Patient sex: M
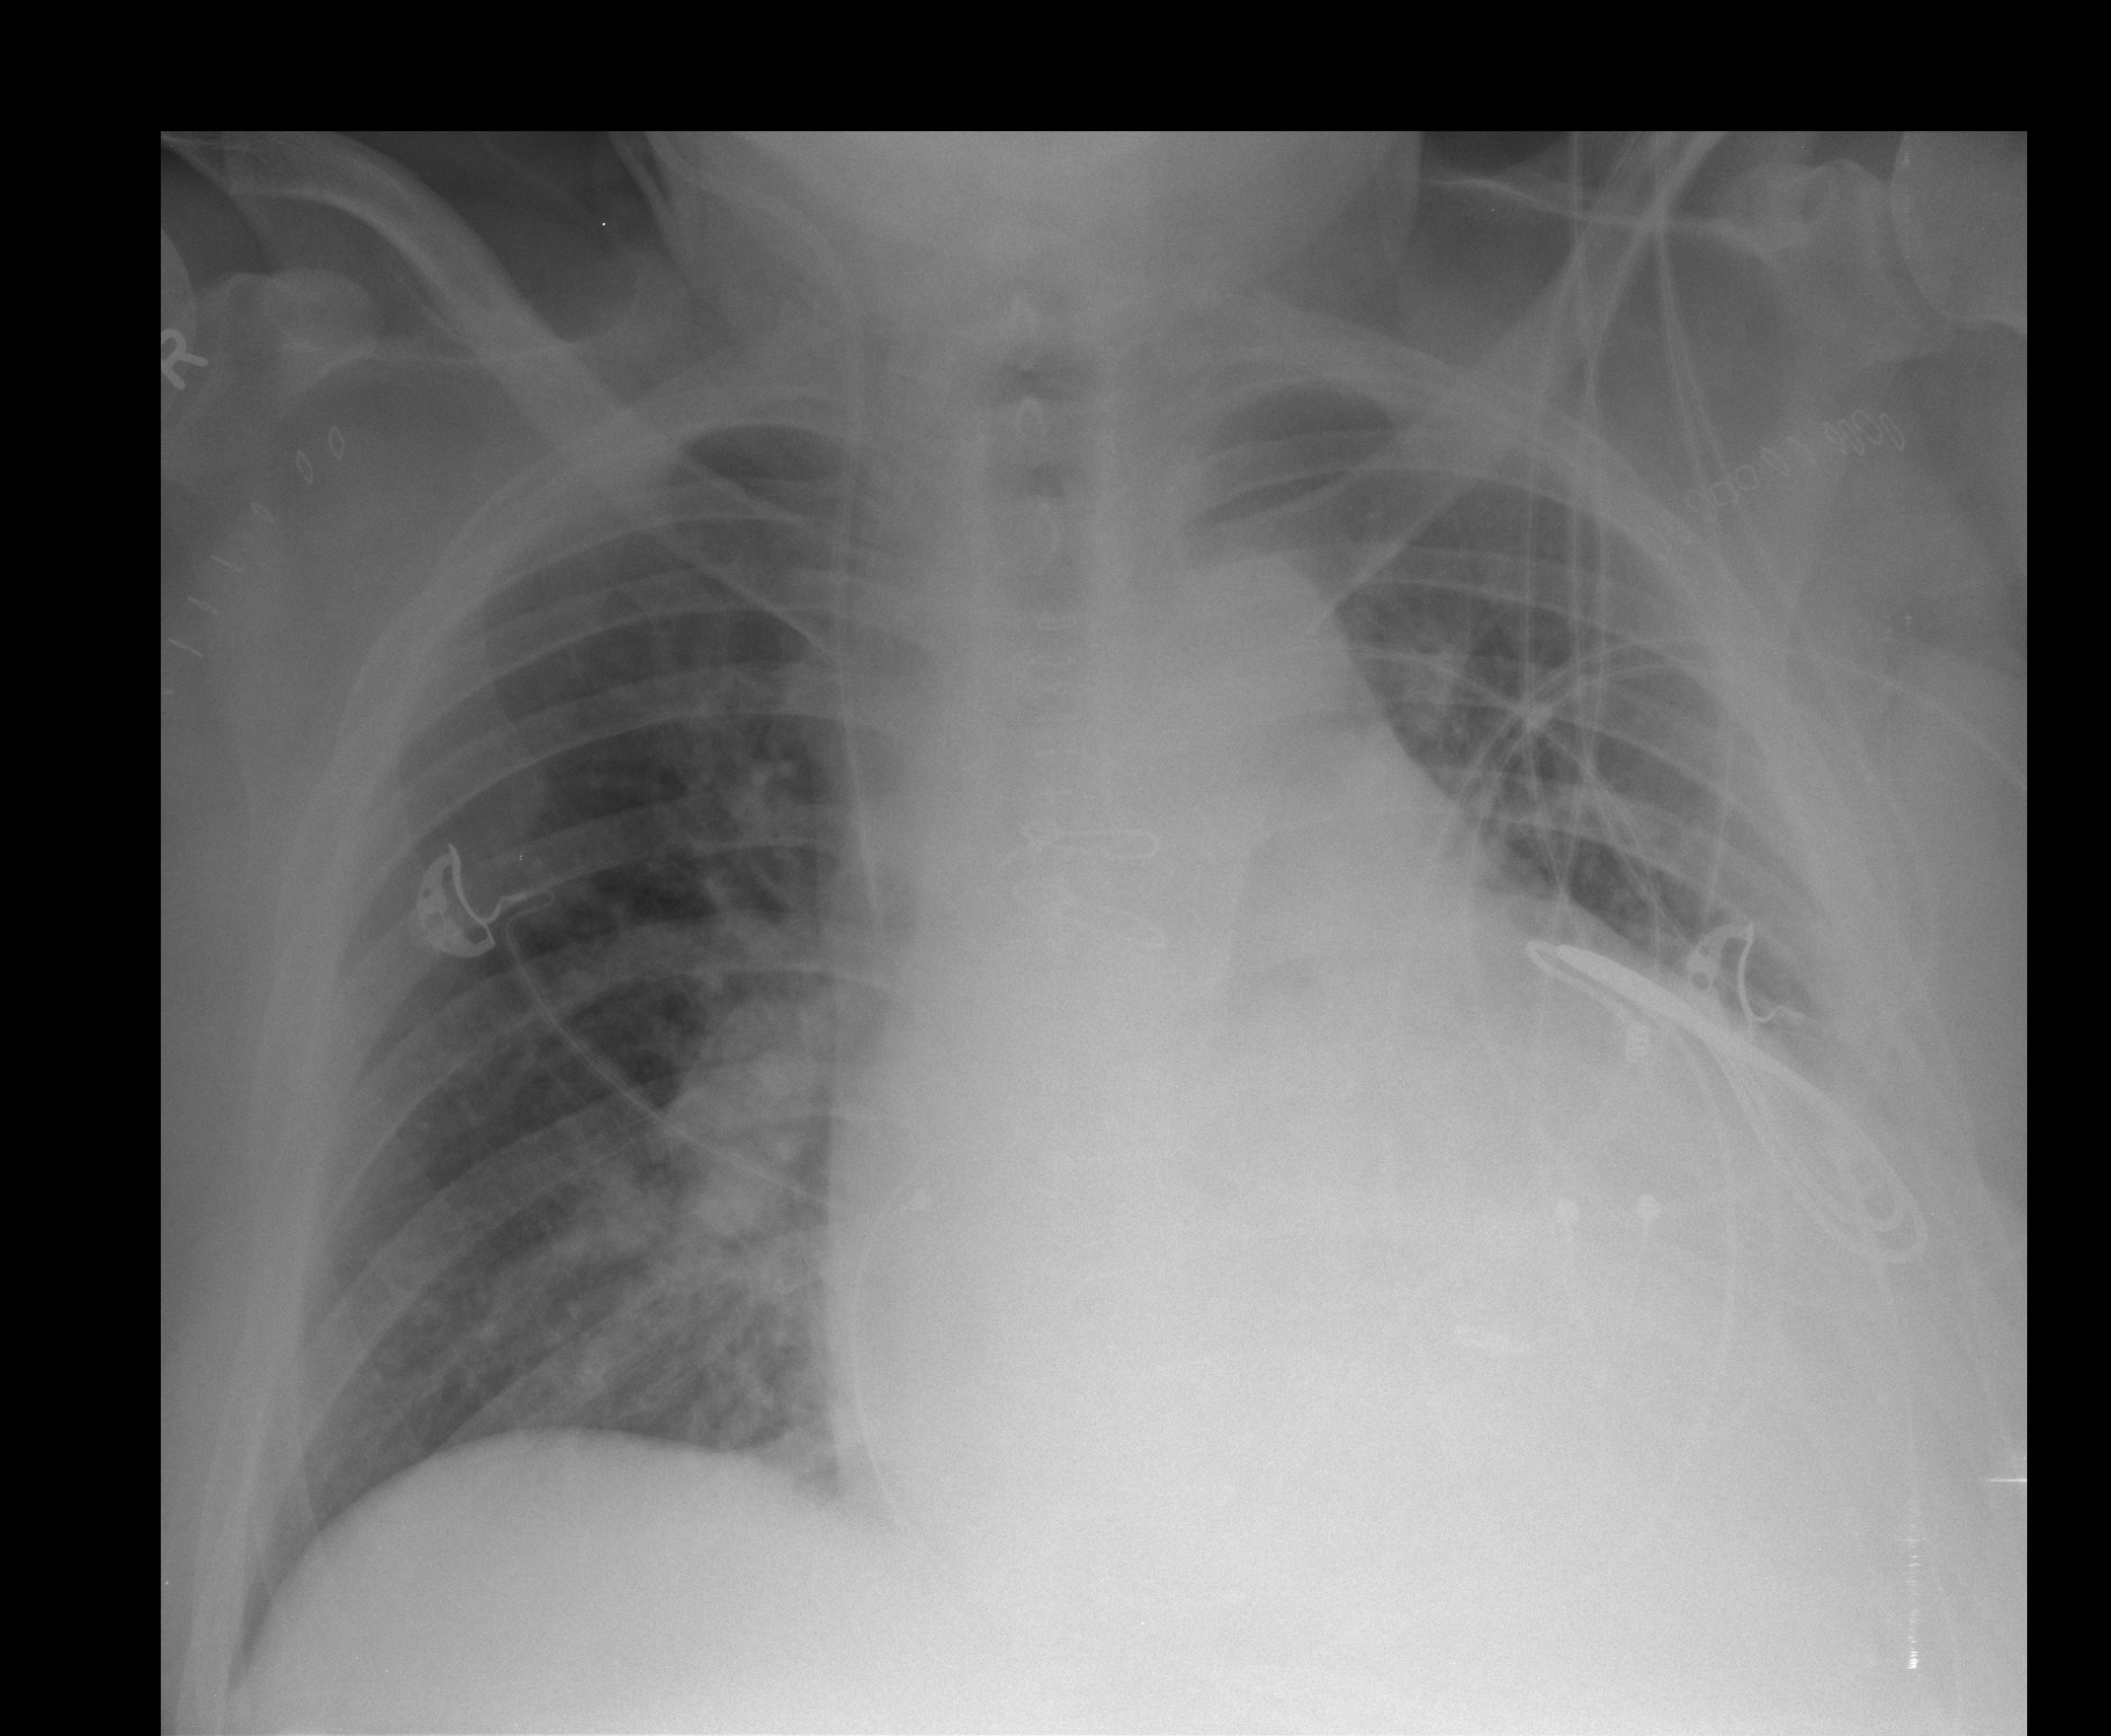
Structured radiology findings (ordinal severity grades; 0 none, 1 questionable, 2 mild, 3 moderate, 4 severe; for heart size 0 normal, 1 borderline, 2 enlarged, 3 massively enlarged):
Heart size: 2
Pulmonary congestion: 0
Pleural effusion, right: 0
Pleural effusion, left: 2
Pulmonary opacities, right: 0
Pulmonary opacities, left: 0
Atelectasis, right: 0
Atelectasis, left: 0